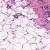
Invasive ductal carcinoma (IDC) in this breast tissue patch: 0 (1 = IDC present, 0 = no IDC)